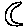
Label: moon